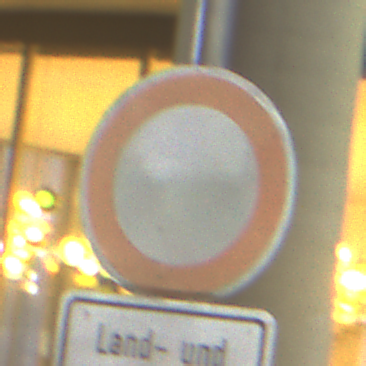
Verkehrszeichen: VerbotFahrzeugeAllerArt
Zusatzzeichen unten: BesondereFahrzeugeUndTransportgueter8
Umgebung: Outdoor, Urban
Tageszeit: Night
Wetter: PartlyCloudy
Licht: Artificial
Jahreszeit: NotSpecified
Kontrast: HighContrast